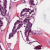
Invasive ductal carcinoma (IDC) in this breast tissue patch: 1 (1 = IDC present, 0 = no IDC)